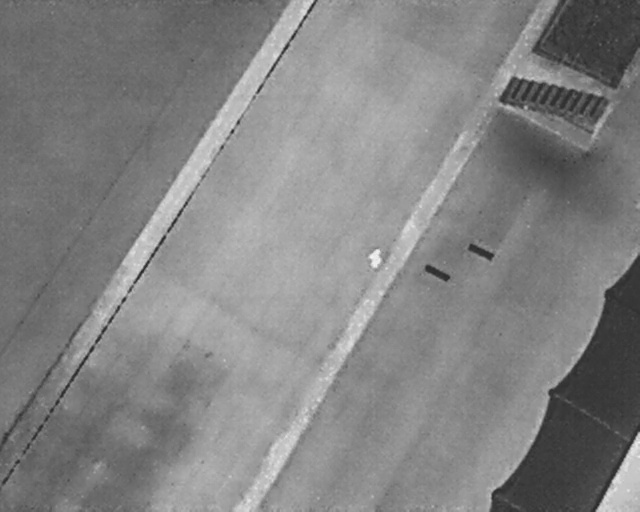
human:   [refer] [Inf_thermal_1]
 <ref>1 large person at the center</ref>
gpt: <box>[[56, 49, 60, 52, 17]]</box>